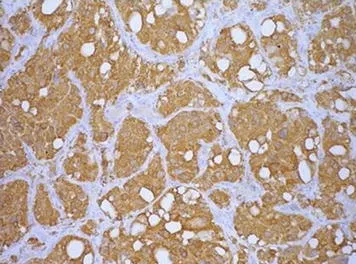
Immunohistochemistry of glomus vagale tumour showing NSE stating in neuroendocrine cells.
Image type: pathology (immunostaining)